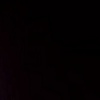
Label: space